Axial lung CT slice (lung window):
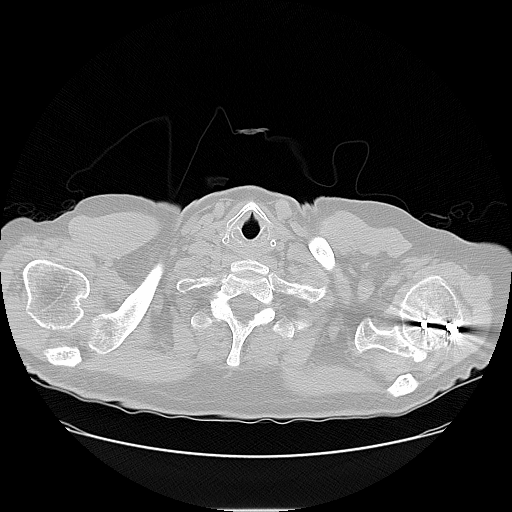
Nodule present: no